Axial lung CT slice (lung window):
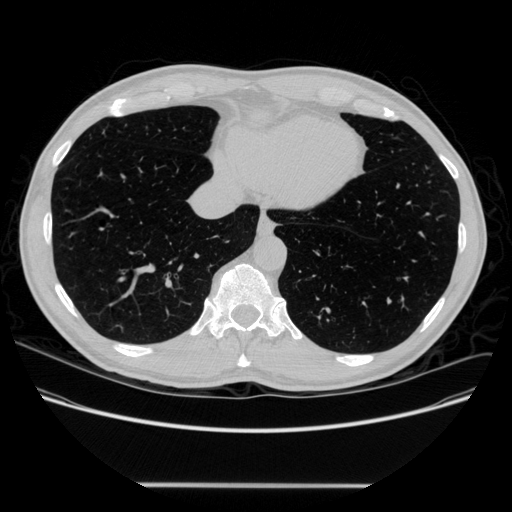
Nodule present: no